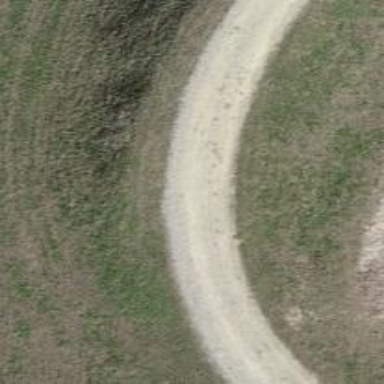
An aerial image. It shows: Agricultural vehicle track with grade2 surface type.